Question: After adding the animation, the canvas gets pixelated. I've tried to fix this with adding 'context.clearRect(0, 0, canvas.width, canvas.height);' but it hides the previous segments
'''
var canvas = document.getElementById('myCanvas');
var context = canvas.getContext('2d');
var x = canvas.width / 2;
var y = canvas.height / 2;
var radius = x - 40;
var endPercent = 45;
var curPerc = 0,
mybeg;
var counterClockwise = false;
var circ = Math.PI * 2;
var quart = Math.PI / 2;
var col = ['#000', '#ff0000', '#002bff'];
function animate(current, colr, mybeg) {
context.beginPath();
context.moveTo(x, y);
context.arc(x, y, radius, mybeg, ((circ) * current));
context.fillStyle = colr;
context.fill();
//console.log(x, y, radius, mybeg, ((circ) * current));
curPerc++;
if (curPerc <= endPercent) {
mybeg = 0;
requestAnimationFrame(function() {
animate(curPerc / 100, col[0], mybeg)
});
} else if (curPerc > 44 && curPerc <= 65) {
const mybeg1 = ((circ) * 45 / 100);
requestAnimationFrame(function() {
animate(curPerc / 100, col[1], mybeg1)
});
} else if (curPerc > 64 && curPerc <= 100) {
const mybeg2 = ((circ) * 65 / 100);
requestAnimationFrame(function() {
animate(curPerc / 100, col[2], mybeg2)
});
}
}
animate();
'''
'''
<canvas id="myCanvas" height="300" width="300"></canvas>
'''

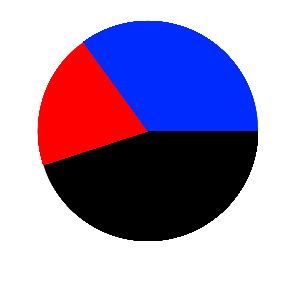
Answer: You are redrawing the same arc over itself a lot of times.
To render a smooth arc, we need semi-transparent pixels (antialiasing), and drawing semi-transparent pixels over other semi-transparent pixels will make them more an more opaque.
So the solution here is to clear everything and redraw everything at every frame.
There are several ways to do it, but one of the simplest might be to render your complete pie every-time and only animate a mask over it, using <URL>:
'''
var canvas = document.getElementById('myCanvas');
var context = canvas.getContext('2d');
var x = canvas.width / 2;
var y = canvas.height / 2;
var radius = x - 40;
var stops = [
//[ begin, end , color ]
[ 0, 45, '#000' ],
[ 45, 65, '#ff0000' ],
[ 65, 100, '#002bff' ]
];
var current = 0;
animate();
function drawFullPie() {
stops.forEach( function( stop , i) {
var begin = (stop[0] / 100 ) * Math.PI * 2;
var end = (stop[1] / 100 ) * Math.PI * 2;
context.beginPath();
context.moveTo( x, y );
context.arc( x, y, radius, begin, end );
context.fillStyle = stop[2];
context.fill();
} );
}
function drawMask() {
var begin = 0;
var end = (current / 100) * Math.PI * 2;
// Keep whatever is currently painted to the canvas
// only where our next drawings will appear
context.globalCompositeOperation = 'destination-in';
context.beginPath();
context.moveTo( x, y );
context.arc( x, y, radius, begin, end );
context.fill();
// disable masking
context.globalCompositeOperation = 'source-over';
}
function animate() {
// clear at every frame
context.clearRect( 0, 0, canvas.width, canvas.height );
// draw the full pie
drawFullPie();
// mask it as needed
drawMask();
// until complete
if( current ++ < 100 ) {
// do it again
requestAnimationFrame( animate );
}
}
'''
'''
<canvas id="myCanvas" height="300" width="300"></canvas>
'''